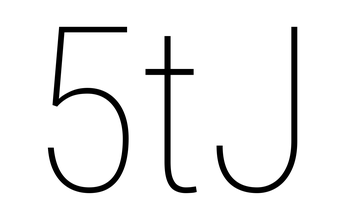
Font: Roboto_Condensed_Thin